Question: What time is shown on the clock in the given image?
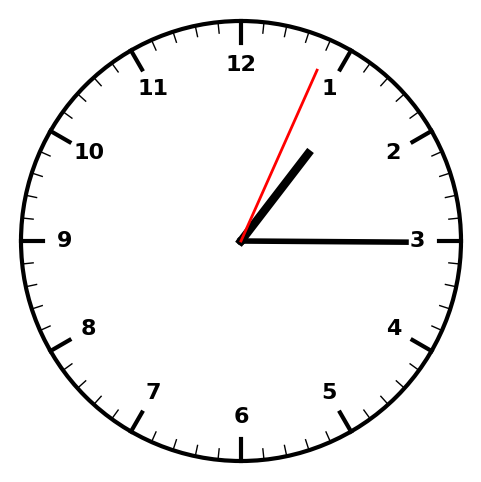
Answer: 01:15:04